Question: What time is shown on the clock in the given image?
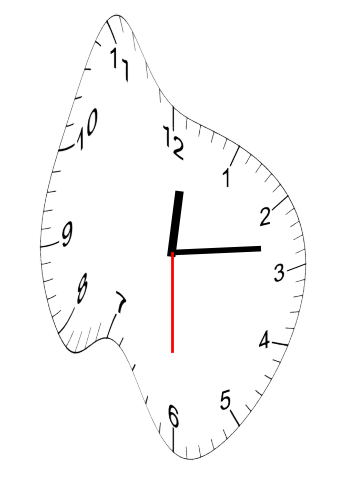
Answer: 12:13:30